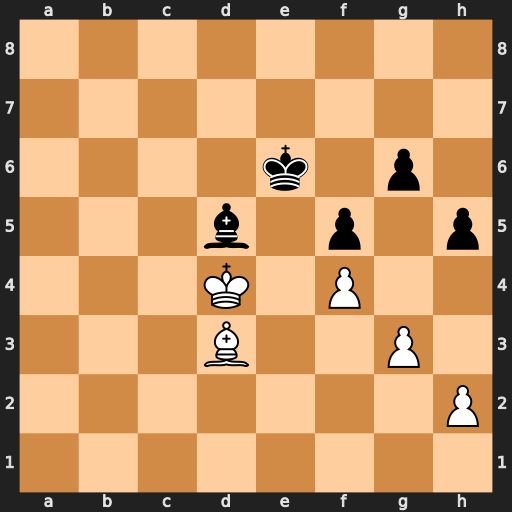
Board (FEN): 8/8/4k1p1/3b1p1p/3K1P2/3B2P1/7P/8
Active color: w
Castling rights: -
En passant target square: -
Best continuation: Bc4 Bxc4 Kxc4